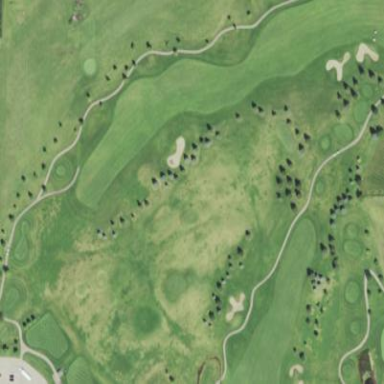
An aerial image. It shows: Grassy area designated as golf fairway.